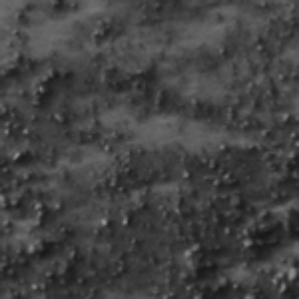
Label: frost